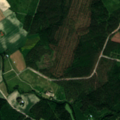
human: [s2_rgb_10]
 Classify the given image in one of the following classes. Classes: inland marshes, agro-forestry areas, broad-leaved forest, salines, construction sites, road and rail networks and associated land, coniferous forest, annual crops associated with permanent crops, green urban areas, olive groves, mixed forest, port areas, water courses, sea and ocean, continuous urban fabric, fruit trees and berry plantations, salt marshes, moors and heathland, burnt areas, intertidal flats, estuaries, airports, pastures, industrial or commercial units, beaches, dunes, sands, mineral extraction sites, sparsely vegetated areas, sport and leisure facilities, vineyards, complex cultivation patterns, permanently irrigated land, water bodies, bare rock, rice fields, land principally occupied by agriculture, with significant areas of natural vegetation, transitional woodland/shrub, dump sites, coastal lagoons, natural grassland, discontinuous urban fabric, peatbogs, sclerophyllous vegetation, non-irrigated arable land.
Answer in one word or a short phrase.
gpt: non-irrigated arable land, coniferous forest, mixed forest